Question: I need some help understanding this Linux programming assignment.
I have to use this C program that will randomize a text file and here is the program:
'''
//
// shuffle.c
// Filter that reads every line from stdin (or a specified file),
// shuffles them randomly, and outputs the shuffled lines to stdout.
// This is a partial replacement for the 'shuf' command provided
// with most Linux installations.
// Author: W. Cochran wcochran@wsu.edu
//
#include <stdio.h>
#include <stdlib.h>
#include <string.h>
//
// Seed stdlib's random() with a random
// seed using kernel urandom device.
//
void seedRandom(void) {
FILE *f;
if ((f = fopen("/dev/urandom", "rb")) == NULL) {
perror("/dev/urandom");
exit(-1);
}
unsigned int seed;
fread(&seed, sizeof(seed), 1, f);
fclose(f);
srandom(seed);
}
//
// Fisher-Yates shuffle using stdlib's random()
// https://en.wikipedia.org/wiki/Fisher-Yates_shuffle#Potential_sources_of_bias
// Not really doing this exactly right, see
// https://channel9.msdn.com/Events/GoingNative/2013/rand-Considered-Harmful
//
void shuffle(int numLines, char *lines[]) {
for (int i = 0; i < numLines-1; i++) {
const int n = numLines - i;
const int j = random() % n + i;
char *tmp = lines[i];
lines[i] = lines[j];
lines[j] = tmp;
}
}
int main(int argc, char *argv[]) {
//
// Read from stdin by default else read from
// first argument specified on command line.
//
FILE *f = stdin;
if (argc >= 2) {
f = fopen(argv[1], "rb");
if (f == NULL) {
perror(argv[1]);
exit(1);
}
}
//
// Buffer each input line into (dynamically sized) array.
// Caveat: Assume lines are less than 200 chars long (I'm too
// lazy to do this right).
//
int capacity = 10;
int numLines = 0;
char **lines = (char **) malloc(capacity * sizeof(char *));
char buf[200];
while (fgets(buf, sizeof(buf), f) != NULL) {
if (numLines >= capacity) {
capacity *= 2;
lines = realloc(lines, capacity * sizeof(char *));
}
lines[numLines++] = strdup(buf);
}
fclose(f);
//
// Seed random number generator used by shuffle.
//
seedRandom();
//
// Shuffle lines.
//
shuffle(numLines, lines);
//
// Echo shuffled lines to stdout.
//
for (int i = 0; i < numLines; i++)
printf("%s", lines[i]);
return 0;
}
'''
The assignment tells me the following:

I just need help on getting through this point, please.
How do I use 'shuffle' once I compile it? What's the point of using the code that was just provided in the screenshot that I provided?
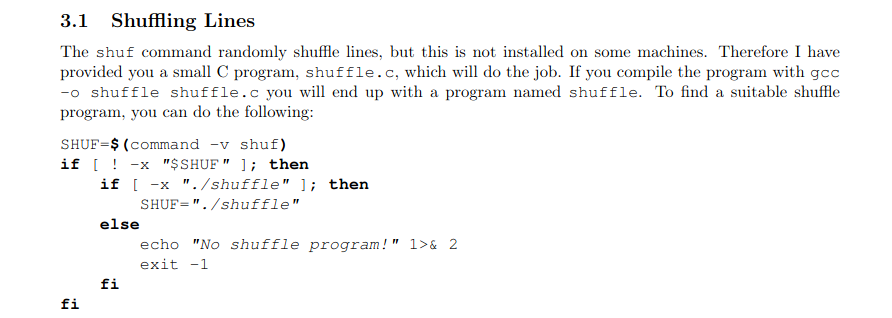
Answer: That block of script code sets the variable 'SHUF' to the program you should use to shuffle a file. Either it will be the system's 'shuf' program or your teacher's 'shuffle' program.
After the code is done, you can use '$SHUF' to run whichever program was found.
'''
$SHUF filename.txt
'''